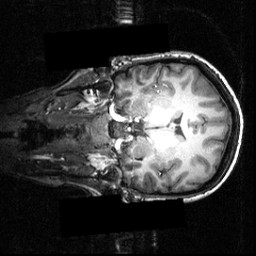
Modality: T1w
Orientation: coronal
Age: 21
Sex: female
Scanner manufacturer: siemens
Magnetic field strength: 3.951 T
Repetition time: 1.5 s
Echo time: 0.00335 s